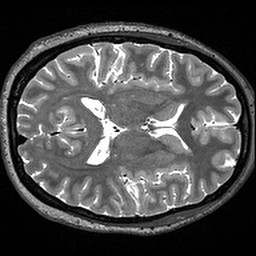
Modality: T2w
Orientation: axial
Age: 23
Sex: female
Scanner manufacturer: siemens
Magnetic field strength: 3 T
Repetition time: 3.2 s
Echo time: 0.567 s